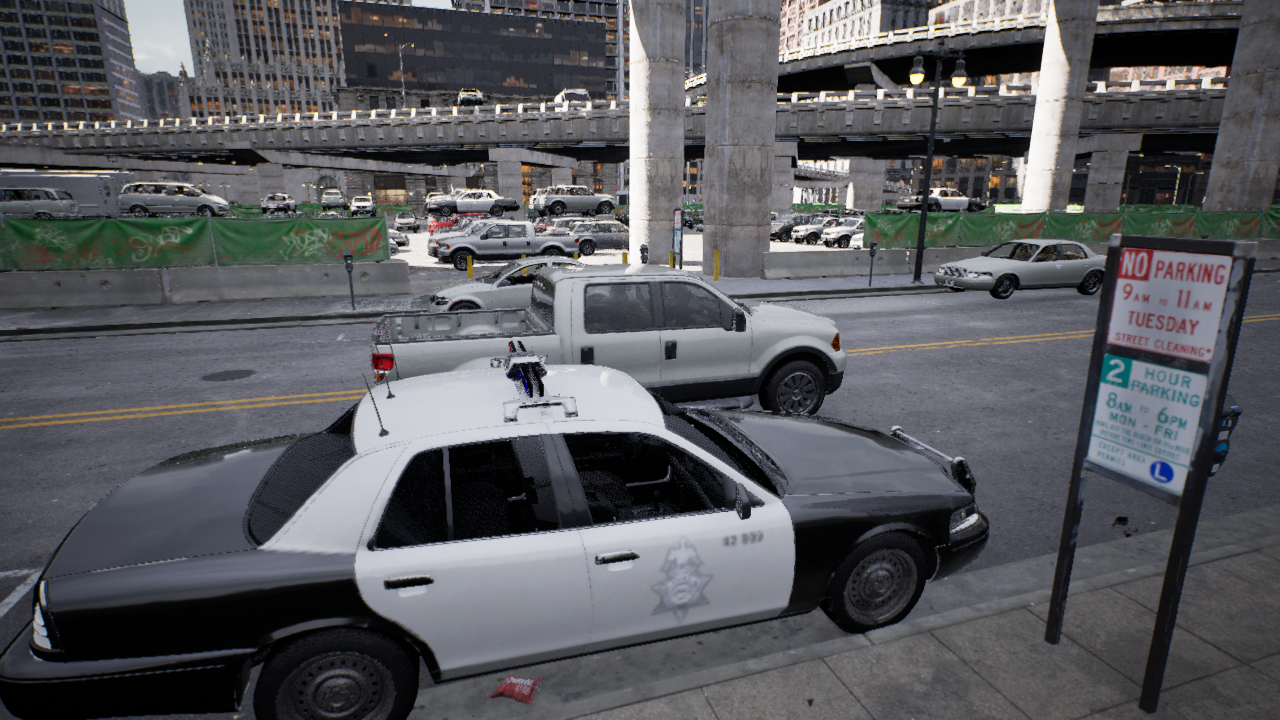
Venue: downtown
Lighting: clear day
Vehicle rig: pickup